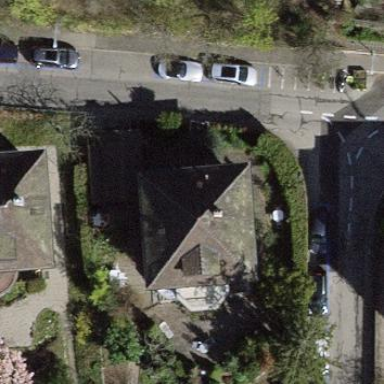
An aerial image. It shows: Detached building.